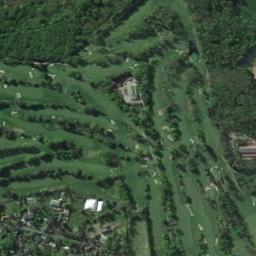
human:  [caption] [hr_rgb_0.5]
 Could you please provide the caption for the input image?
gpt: Many trees are near the golf course .

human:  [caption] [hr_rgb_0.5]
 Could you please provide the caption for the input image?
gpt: There are two parallel paths from top left to bottom right .

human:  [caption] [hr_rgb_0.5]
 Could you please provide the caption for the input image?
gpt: There are many bunkers and paths on a large green lawn on the golf course, Many lined trees and many buildings .

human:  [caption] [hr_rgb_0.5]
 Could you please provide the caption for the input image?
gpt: The golf course has some fairways, Barrier trees and sandpits and some houses are also in the golf course .

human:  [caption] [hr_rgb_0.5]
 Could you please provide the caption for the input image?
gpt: There are many rows of trees and bunkers on the golf course .